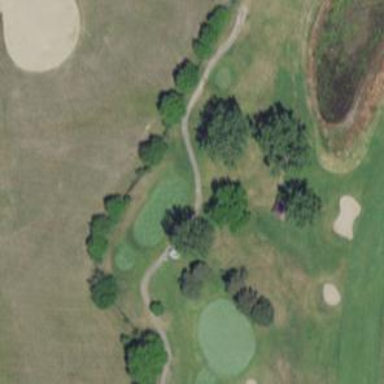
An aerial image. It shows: Asphalt path that serves as road and golf path.